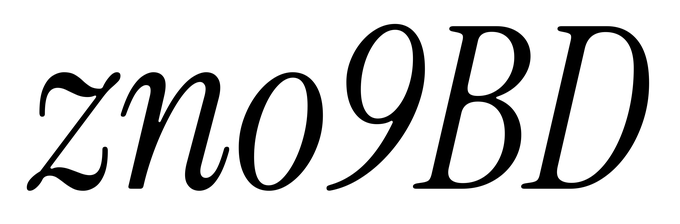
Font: InstrumentSerif-Italic